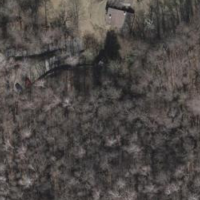
EUNIS habitat code: 44
Species observed at this site:
Amata phegea